Question: I've been testing some cordova admob plugins then this error shows up and I cant add/remove/build or anything now.
> Error: ENOENT, no such file or directory
'C:/myapp/plugins/com.connectivity.monitor/plugin.xml'

Does somebody can explain what to do?
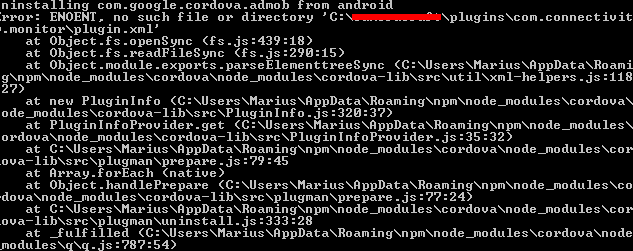
Answer: I think you have removed the plugin 'com.connectivity.monitor' manually instead of using the Cordova CLI.
Correct way of removing plugins would be 'cordova plugin rm com.connectivity.monitor', which will clean the file system and clean-up all the necessay XML files.
What you could do now to resolve all issues is remove the platform and add it again. Like so:
'''
cordova platform rm android
cordova platform add android
'''
After this, make sure that the plugins you need are also installed back again like:
'''
cordova plugin add com.google.cordova.admob
'''